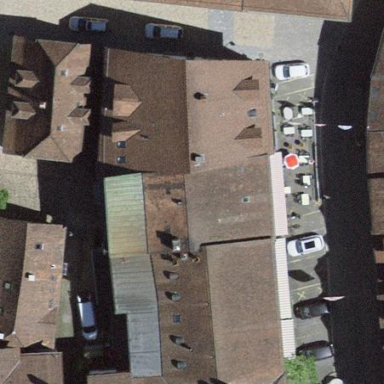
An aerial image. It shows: Building with gabled roof oriented across its structure.